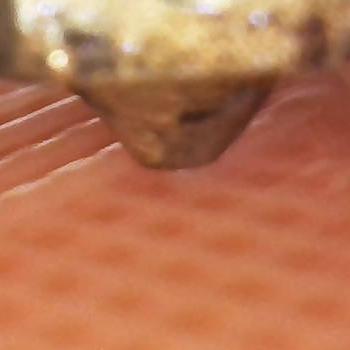
Flow rate: 265%